Question: I have jTable with default(Rectangular or square) structure.I want to make corner of the jTable rounder.
Is there any method or way available for that?
I have already checked the <URL> but i didn't find any thing useable.
For a reference I have attached this image.

I want to make highlighted areas rounder.
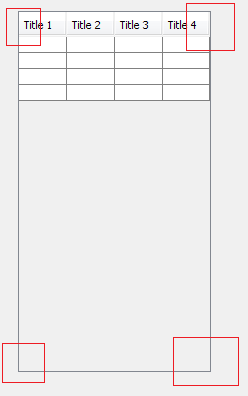
Answer: '''
public class JtableExample {
public static void main(String args[]) {
JFrame frame = new JFrame();
frame.setDefaultCloseOperation(JFrame.EXIT_ON_CLOSE);
Object rowData[][] = { { "Row1-Column1", "Row1-Column2", "Row1-Column3" },
{ "Row2-Column1", "Row2-Column2", "Row2-Column3" } };
Object columnNames[] = { "Column One", "Column Two", "Column Three" };
JTable table = new JTable(rowData, columnNames);
JScrollPane scrollPane = new JScrollPane(table);
frame.add(scrollPane, BorderLayout.CENTER);
Border roundedBorder = new LineBorder(Color.black, 5, true); // the third parameter - true, says it's round
scrollPane.setBorder(roundedBorder);
frame.setSize(300, 150);
frame.setVisible(true);
}
}
'''